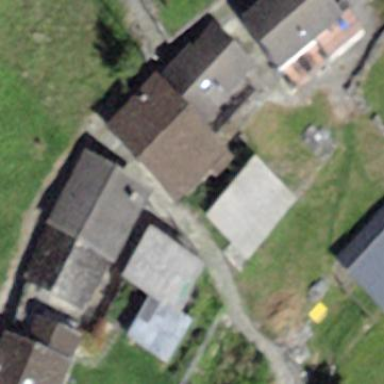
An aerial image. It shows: Detached building.